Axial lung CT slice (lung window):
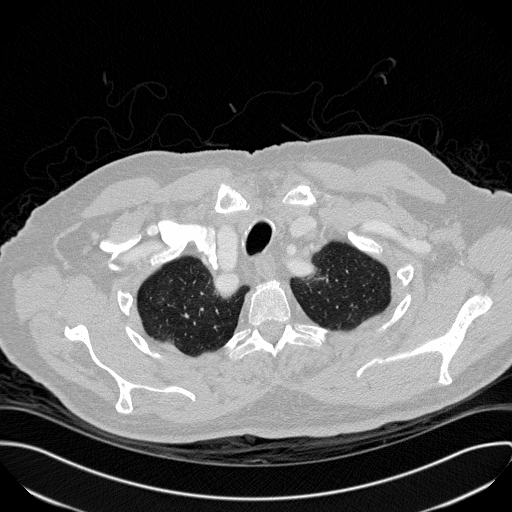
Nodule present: no